Question: I am looking for the best way to secure my applications login api from third parties attempting to hijack it. I am using Apigility, ZF2, Jquery.
While Server C - holds usernames and passwords, users sign up and login via server G.
Both server C and G have their own API's using ApiGility.
When a user logs into server G, the jquery app calls its own API which in turn uses Oauth2 to contact server C to verify the entered credentials. This way, every game in my network has a single Bearer token connection to my cloud and each game handles its own connections to its clients (mobile / browser / desktop etc.). Keeps things clean.
While server G to C is secure, how do I secure the javascript call to its own API ?

The javascript exposes the local apps api call which essentially means anyone can grab the url and play with it :)
'''
var url ='http://server-g.example.com/api/login/' + email + '/' + password;
$.ajax({
type: 'GET',
async: true,
url: url,
dataType: "json",
success: function(responseObject){
if (responseObject.status)
{
//Do stuff
} else {
//Do other stuff
}
}
});
'''
I have been thinking of using an implicit grant, however, I am not sure how this would work with my own api?
What would the standard solution be?
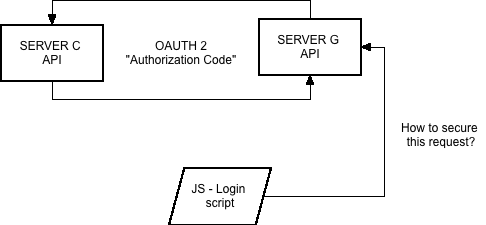
Answer: You should send the password and email in the url like that.
I wonder what documentation from 'Apigility' you used to setup this authentication.
You should send the username and password in a 'POST' request and use a properly setup 'https' connection. The data sent will be encrypted with a certificate and like this you prevent that the data can be read when intercepted.
Read more on how to use OAuth in Apigility <URL> especially at:
The example shows:
'''
POST /oauth HTTP/1.1
Accept: application/json
Content-Type: application/json
{
"grant_type": "password",
"username": "testuser",
"password": "testpass",
"client_id": "testclient2"
}
'''